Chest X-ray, AP view. Patient: 37 years old, sex F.
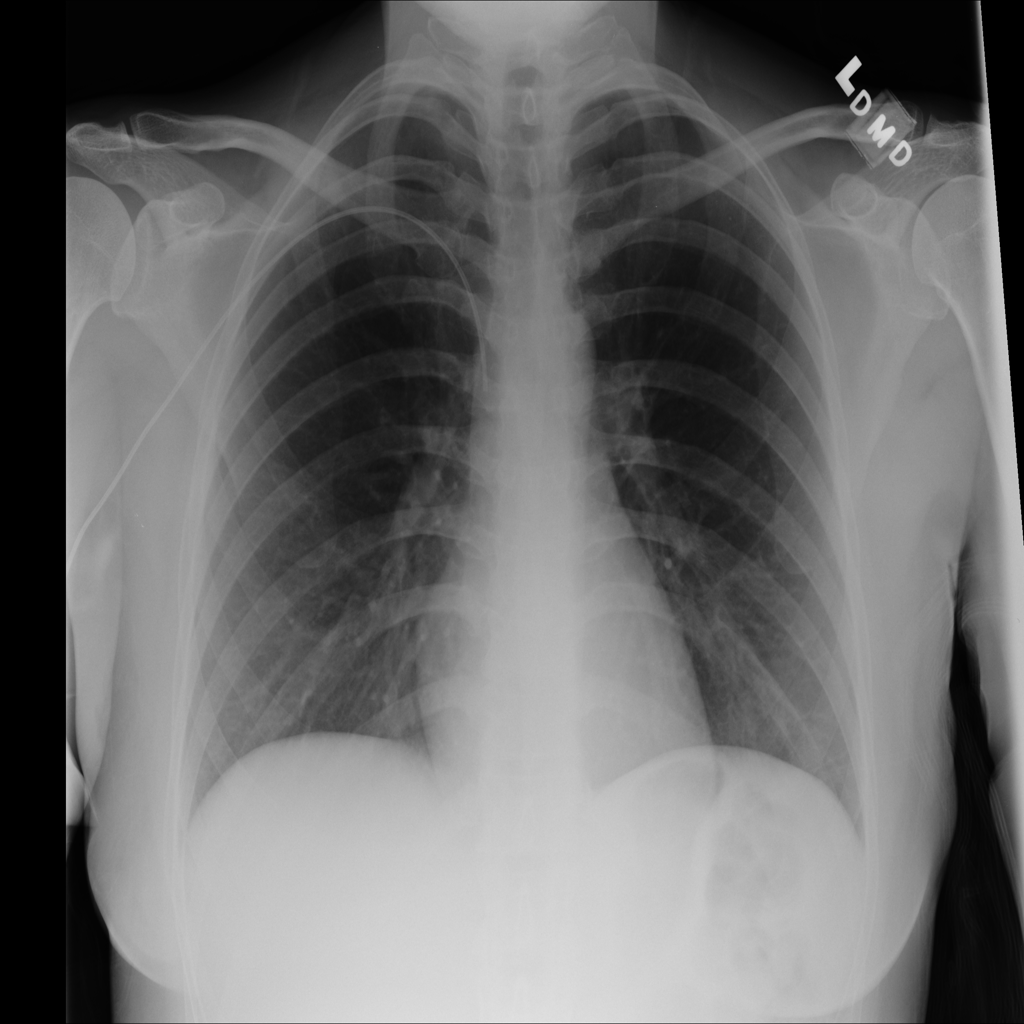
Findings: No Finding